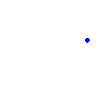
Particle: pion